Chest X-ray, PA view. Patient: 28 years old, sex M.
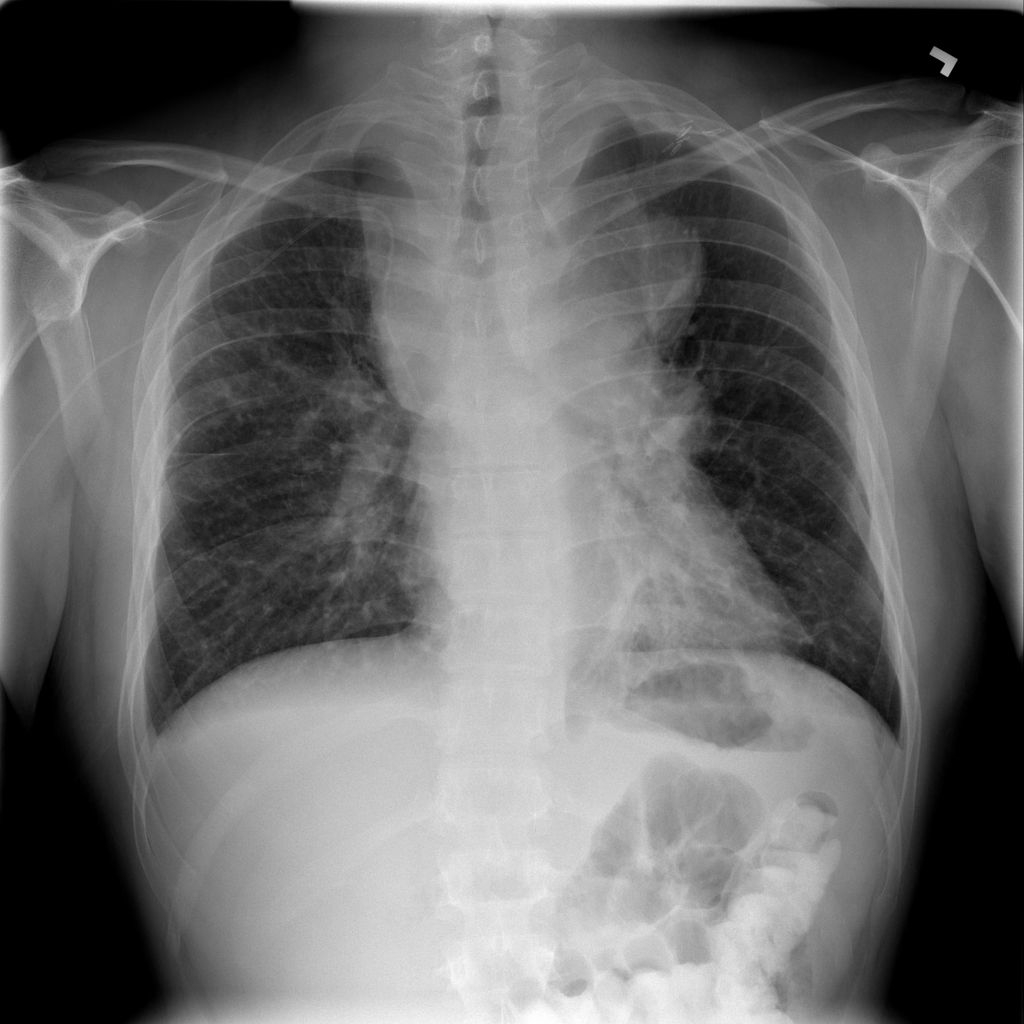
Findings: Effusion, Infiltration, Mass, Nodule